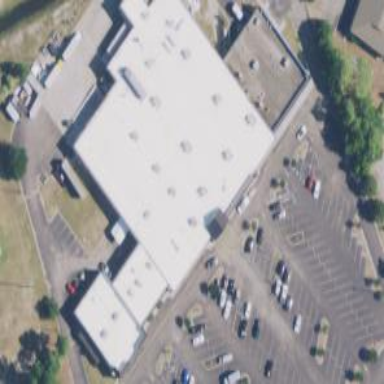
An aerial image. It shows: Mall building.